Interaction volume radius: 10 \u00c5
Interaction volume height: 20 \u00c5
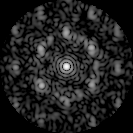
Disorder parameter: 0.6066